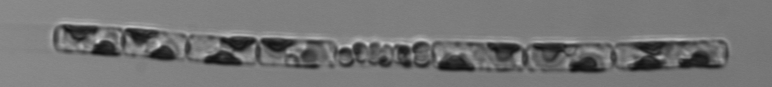
Label: Guinardia_delicatula_TAG_internal_parasite